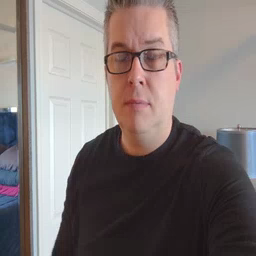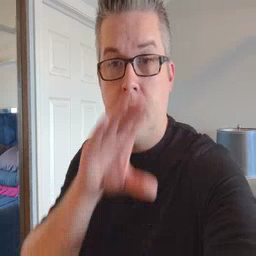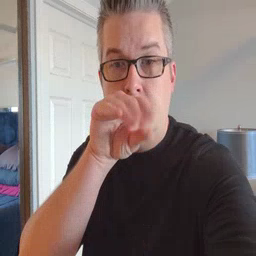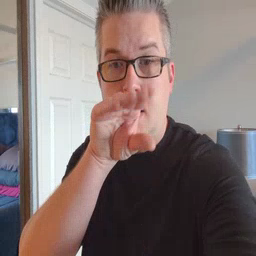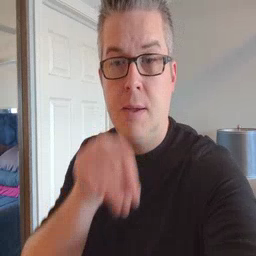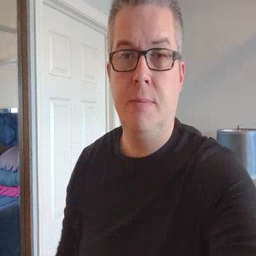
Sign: goose